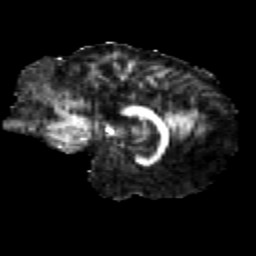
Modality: FA
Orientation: sagittal
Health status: healthy
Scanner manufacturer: siemens
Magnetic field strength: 3 T
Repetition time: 12 s
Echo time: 0.092 s